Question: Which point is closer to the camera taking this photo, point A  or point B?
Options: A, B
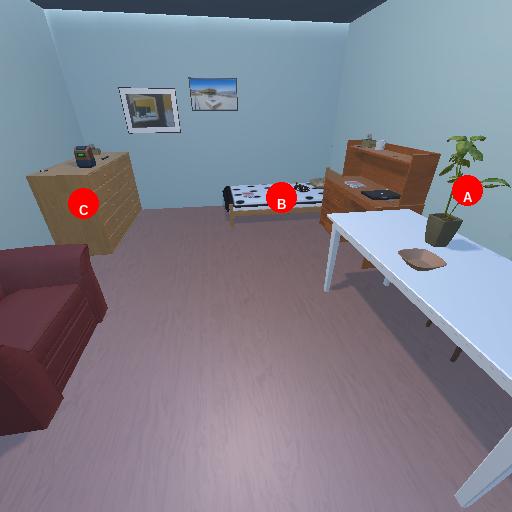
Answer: A